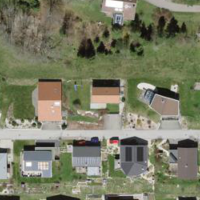
EUNIS habitat code: 55
Species observed at this site:
Lapsana communis
Trifolium pratense
Anthyllis vulneraria